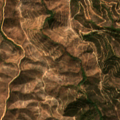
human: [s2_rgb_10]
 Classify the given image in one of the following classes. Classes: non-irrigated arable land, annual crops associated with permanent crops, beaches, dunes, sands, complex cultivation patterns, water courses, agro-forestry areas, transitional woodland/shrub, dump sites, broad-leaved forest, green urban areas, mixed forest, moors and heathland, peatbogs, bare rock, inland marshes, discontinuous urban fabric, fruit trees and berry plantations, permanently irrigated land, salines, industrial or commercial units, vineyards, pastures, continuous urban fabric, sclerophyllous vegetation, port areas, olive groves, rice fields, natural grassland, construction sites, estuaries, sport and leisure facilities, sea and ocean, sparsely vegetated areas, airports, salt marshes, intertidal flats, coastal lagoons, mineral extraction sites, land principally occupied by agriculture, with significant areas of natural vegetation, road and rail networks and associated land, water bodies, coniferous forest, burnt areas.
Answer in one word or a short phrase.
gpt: broad-leaved forest, sclerophyllous vegetation, transitional woodland/shrub